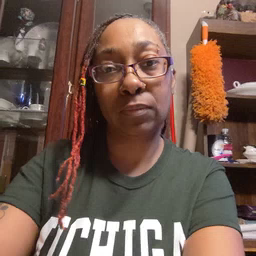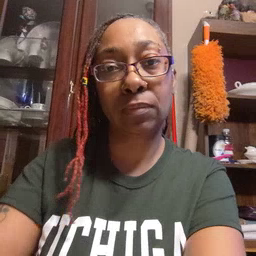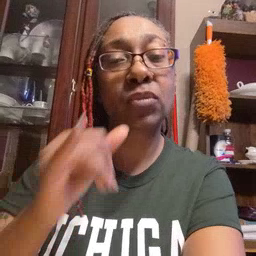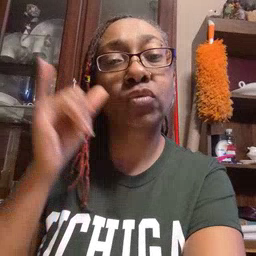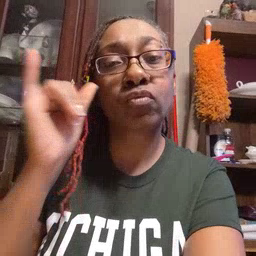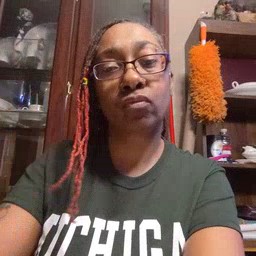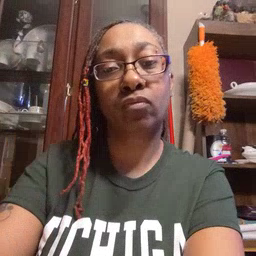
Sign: yesterday